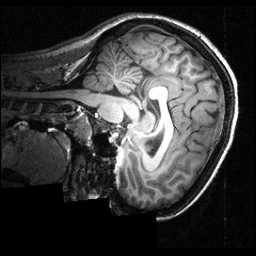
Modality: T1w
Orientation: sagittal
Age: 24
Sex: female
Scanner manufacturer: siemens
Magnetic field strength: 3.951 T
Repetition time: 1.5 s
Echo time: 0.00335 s